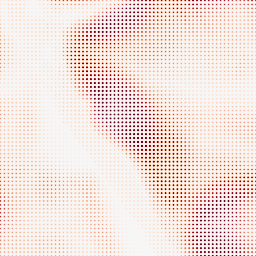
Category: morphological
Decomposition family: morphological_square
Decomposition parameters: operation: gradient
size: 20
Upsampling method: sinc_blackman
Upsampling parameters: scale: 8
kernel_size: 4
Upsampling scale: 8